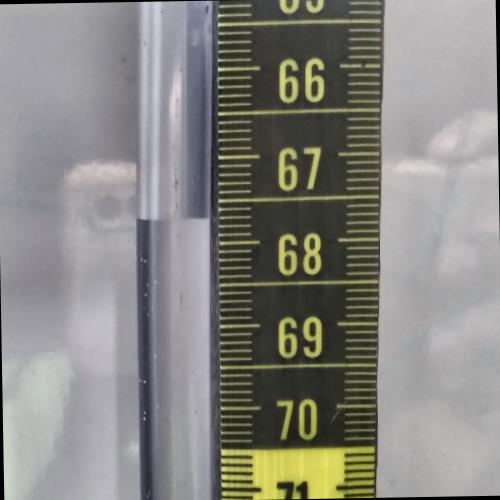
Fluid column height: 67.7 cm